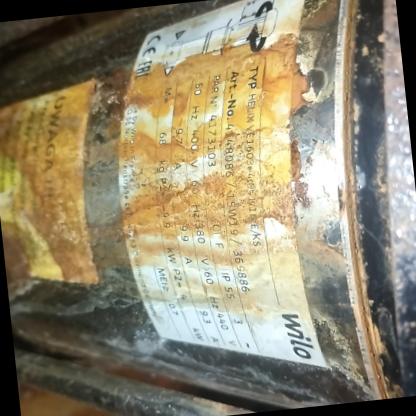
Klasa: tabliczka-znamionowa